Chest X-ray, AP view. Patient: 54 years old, sex M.
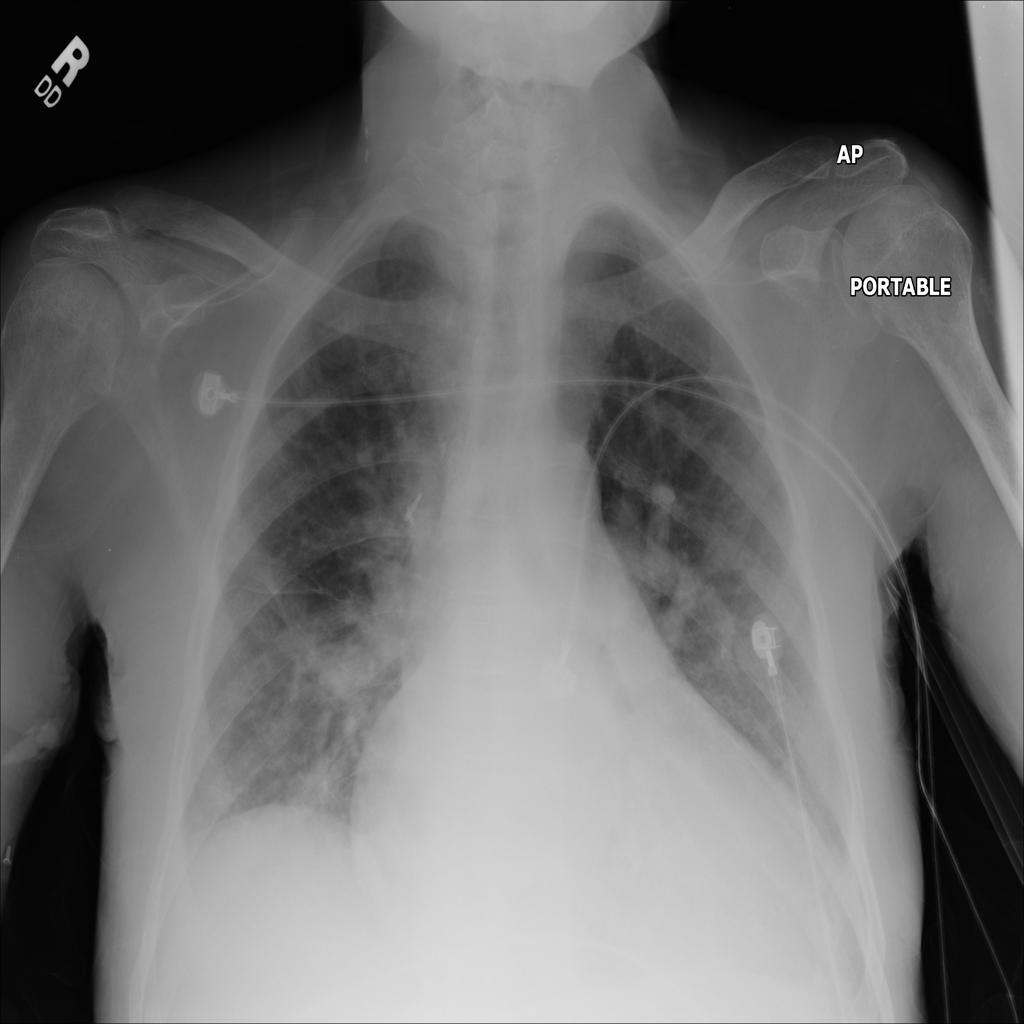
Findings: No Finding